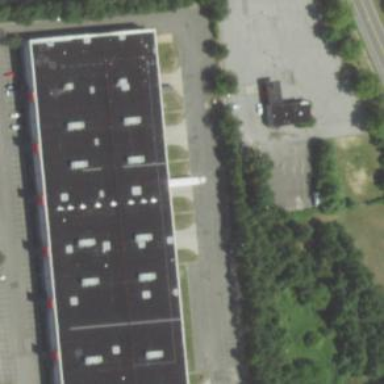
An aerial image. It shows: Commercial building.